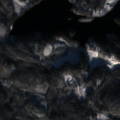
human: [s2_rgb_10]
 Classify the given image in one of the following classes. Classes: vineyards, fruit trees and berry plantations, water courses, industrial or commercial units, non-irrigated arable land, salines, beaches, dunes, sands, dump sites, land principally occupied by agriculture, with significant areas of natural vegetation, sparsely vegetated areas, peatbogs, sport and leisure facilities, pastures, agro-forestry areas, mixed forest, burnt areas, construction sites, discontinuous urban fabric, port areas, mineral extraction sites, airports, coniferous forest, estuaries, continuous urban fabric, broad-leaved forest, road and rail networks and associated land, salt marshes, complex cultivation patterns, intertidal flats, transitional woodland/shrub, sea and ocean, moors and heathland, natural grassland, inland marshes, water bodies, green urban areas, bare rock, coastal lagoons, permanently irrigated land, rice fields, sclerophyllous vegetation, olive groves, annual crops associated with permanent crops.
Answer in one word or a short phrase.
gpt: coniferous forest, mixed forest, water bodies